Interaction volume radius: 5 \u00c5
Interaction volume height: 20 \u00c5
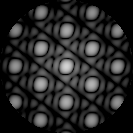
Disorder parameter: 0.007837